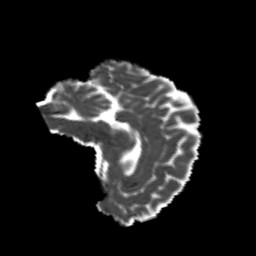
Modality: MD
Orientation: sagittal
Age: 26
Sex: female
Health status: healthy
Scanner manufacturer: philips
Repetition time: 7.393 s
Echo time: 0.08599 s